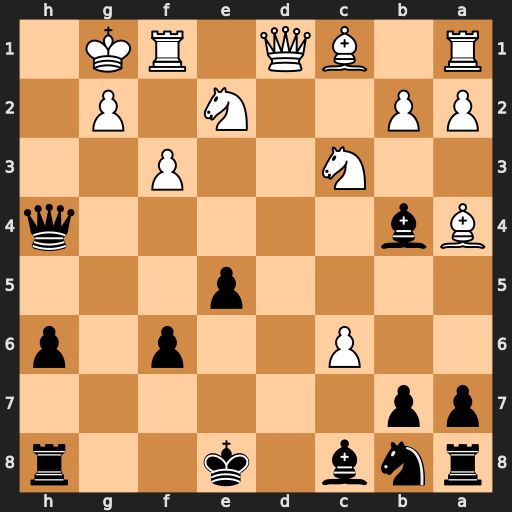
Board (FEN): rnb1k2r/pp6/2P2p1p/4p3/Bb5q/2N2P2/PP2N1P1/R1BQ1RK1
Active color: b
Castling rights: kq
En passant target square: -
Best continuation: Bc5+ Nd4 Bxd4+ Qxd4 Qxd4+